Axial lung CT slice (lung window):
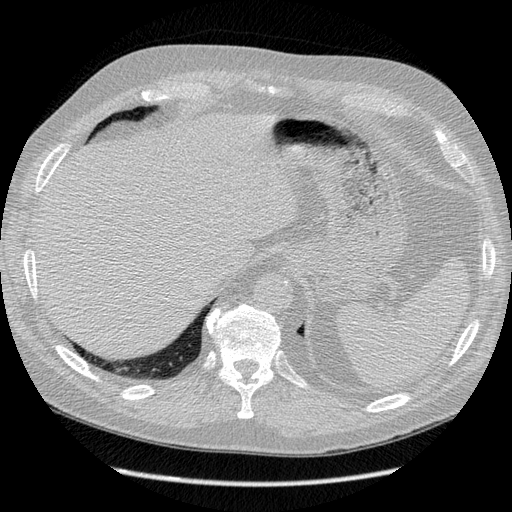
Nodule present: no